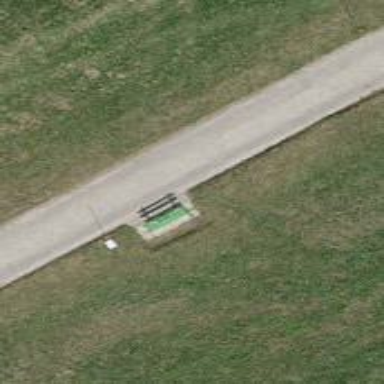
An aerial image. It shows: Bench for seating.